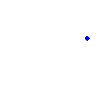
Particle: pion